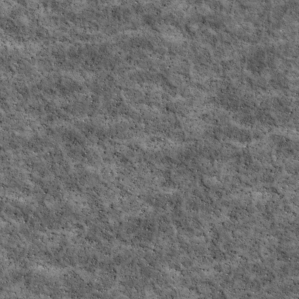
Label: non_frost